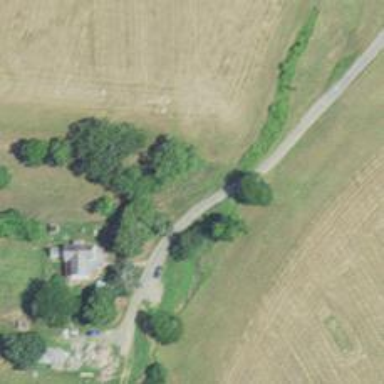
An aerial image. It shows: Culvert tunnel passing over brook.